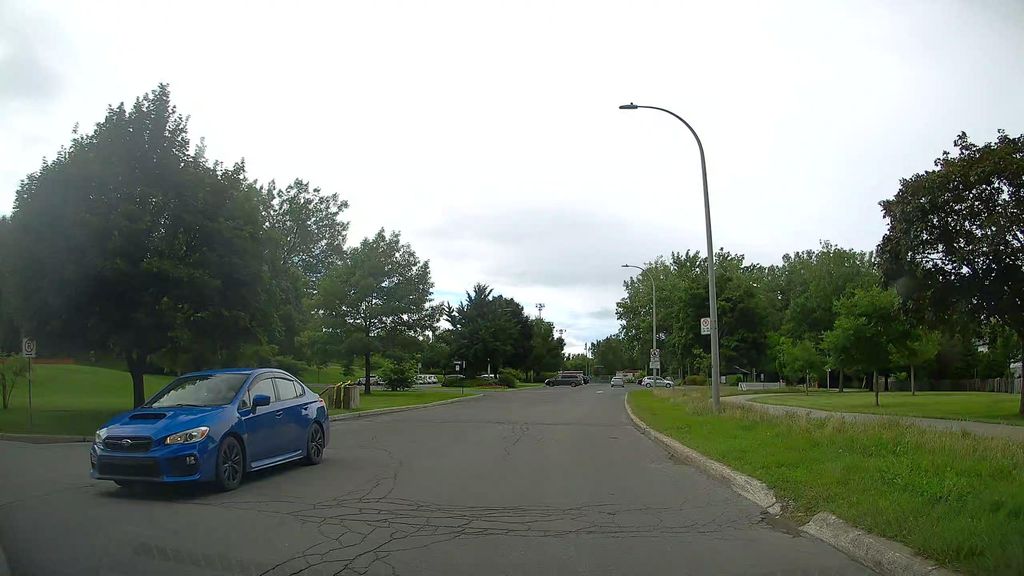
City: montreal